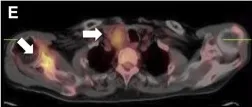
A strong accumulation of multiple bone 18F-FDG PET/CT = 18F-fluorodeoxyglucose-positron emission tomography/computed tomography; 99mTc-MIBI = 99m Tc-methoxy isobutyl isonitrile.
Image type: radiology (pet)